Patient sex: M
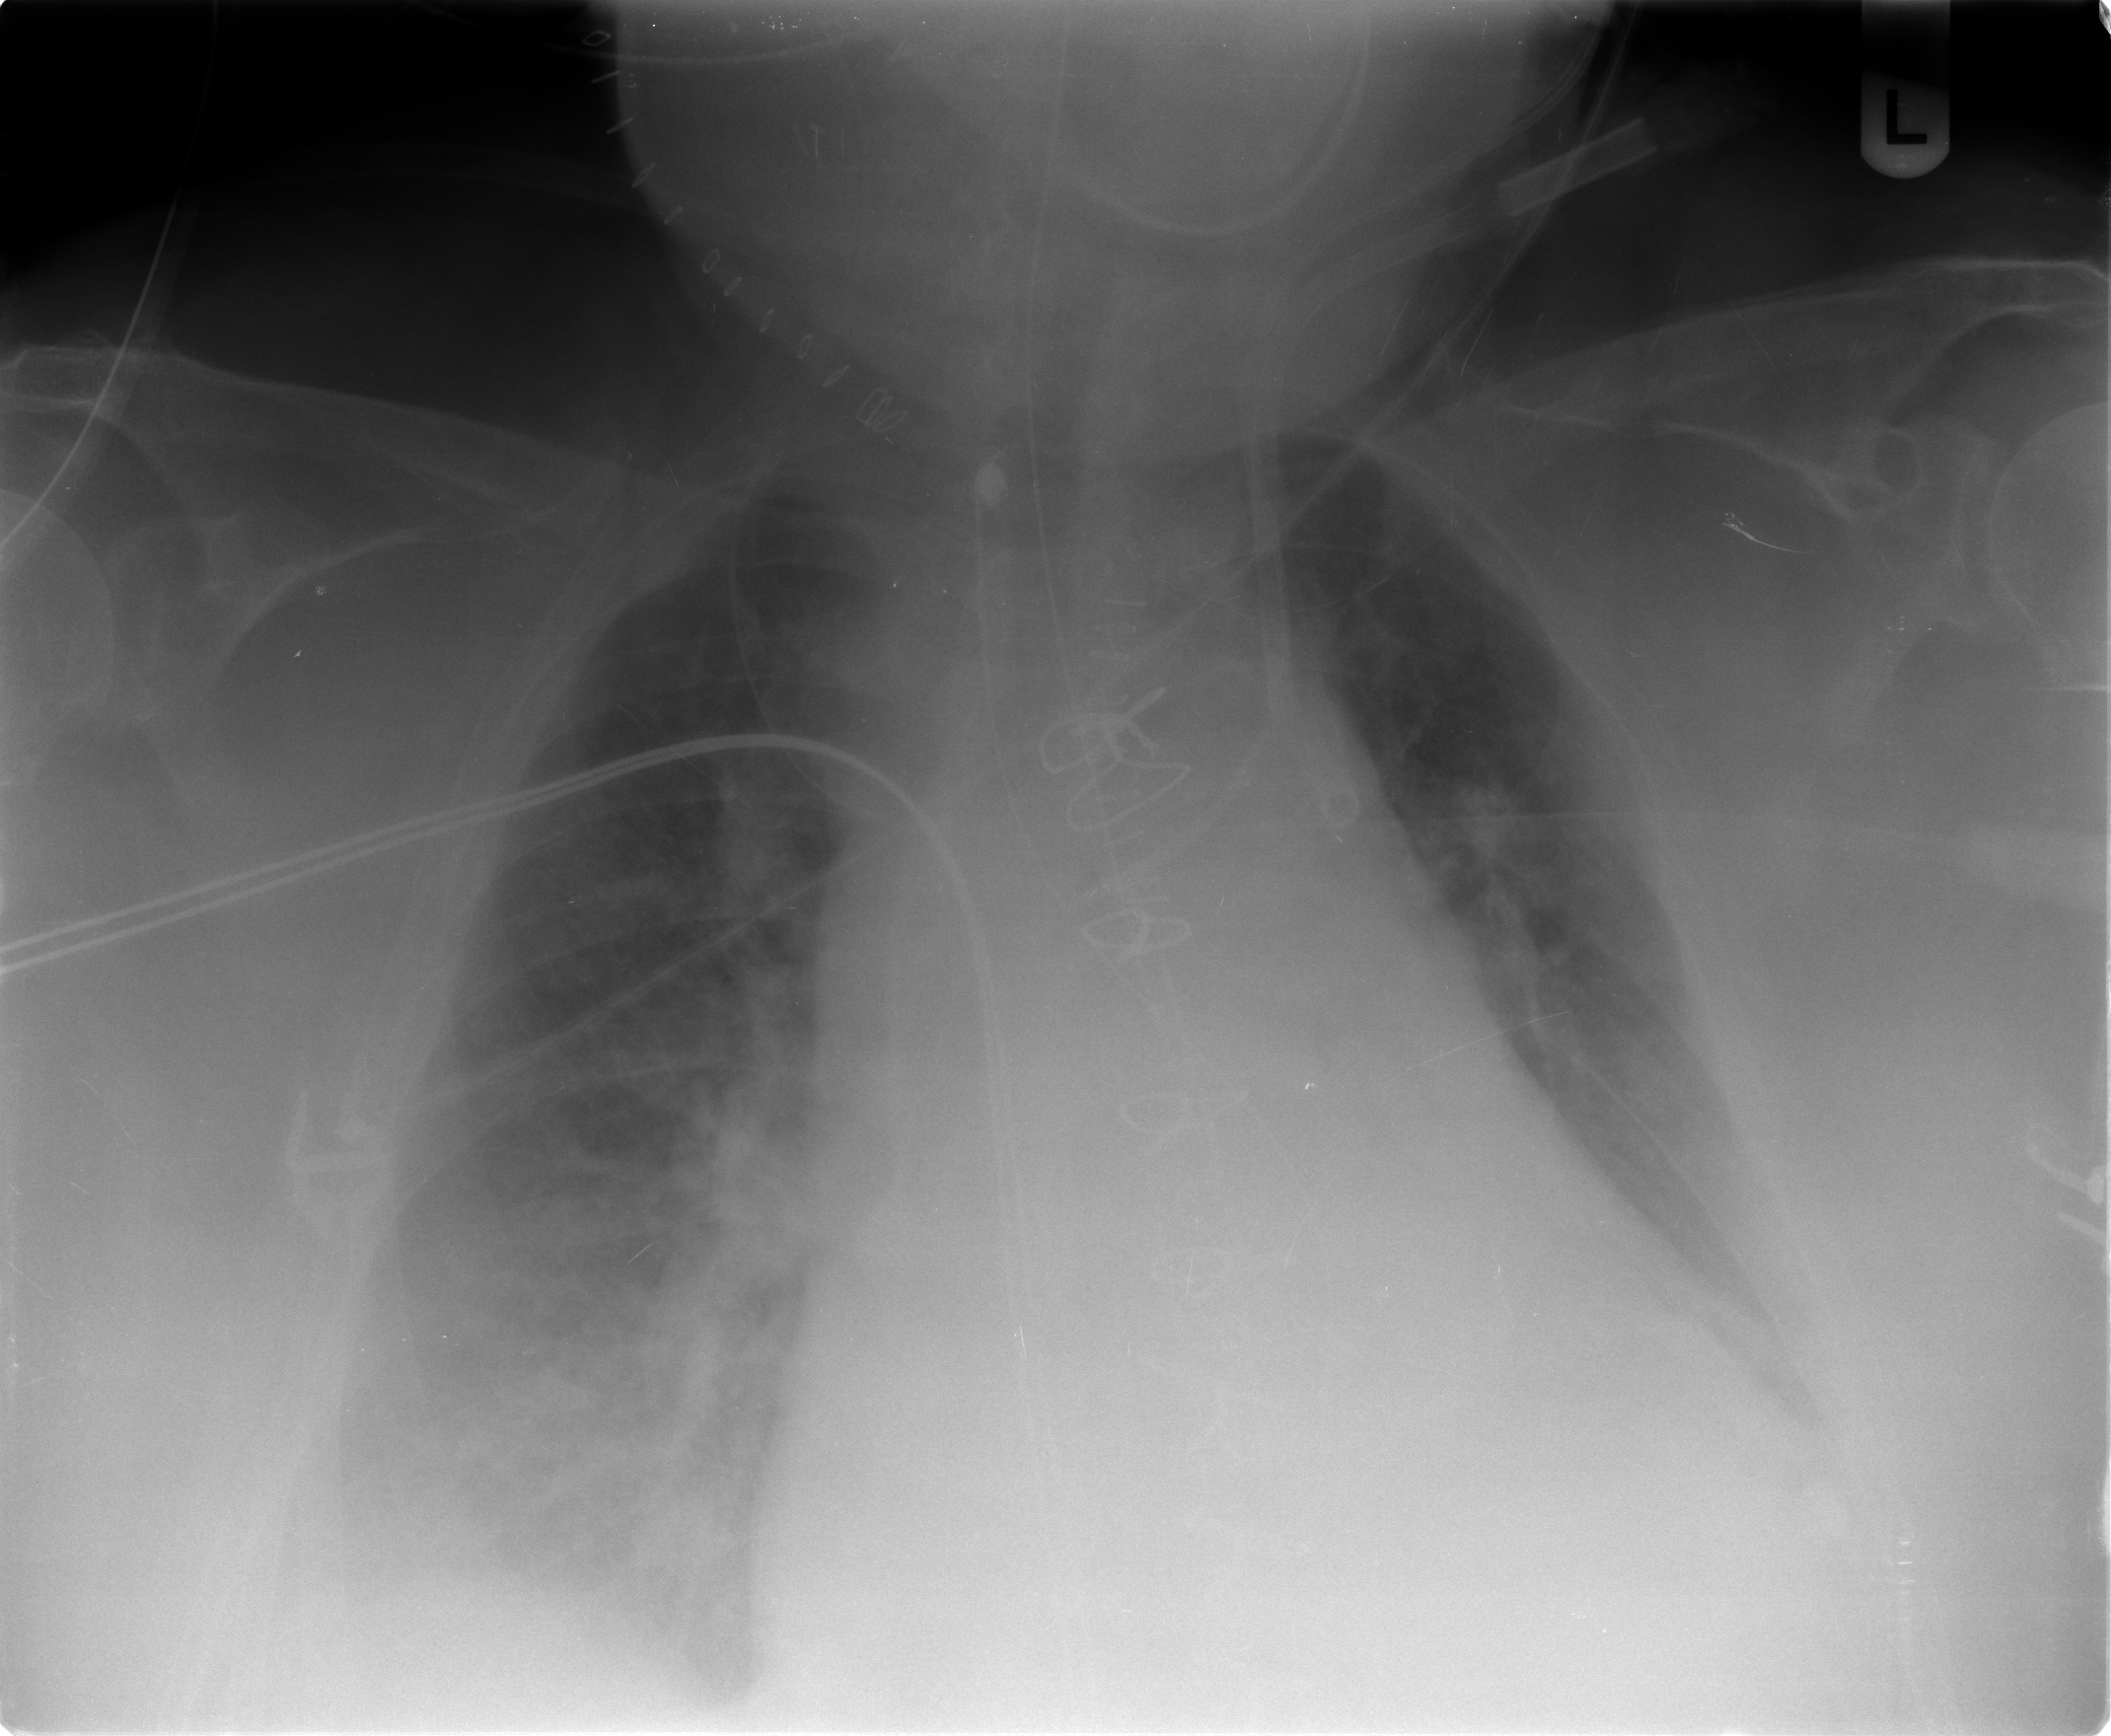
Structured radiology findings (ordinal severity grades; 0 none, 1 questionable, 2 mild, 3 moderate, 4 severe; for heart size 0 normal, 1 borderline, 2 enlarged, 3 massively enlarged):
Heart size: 2
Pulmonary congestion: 2
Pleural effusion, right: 2
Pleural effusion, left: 2
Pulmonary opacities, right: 2
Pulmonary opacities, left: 2
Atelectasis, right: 2
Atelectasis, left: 2